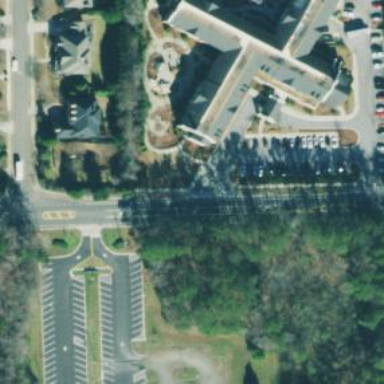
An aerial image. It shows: Nursing home building.